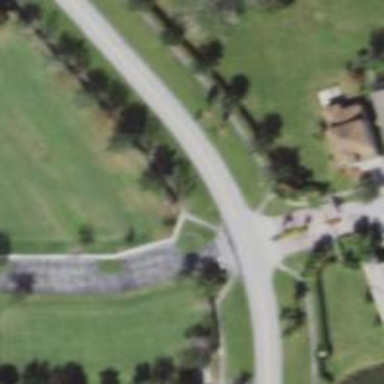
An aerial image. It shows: Marked crossing on the road.